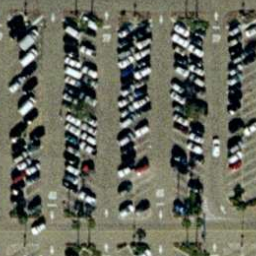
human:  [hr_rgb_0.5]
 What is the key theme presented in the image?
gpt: parking lot